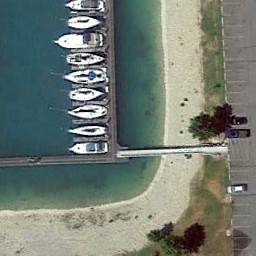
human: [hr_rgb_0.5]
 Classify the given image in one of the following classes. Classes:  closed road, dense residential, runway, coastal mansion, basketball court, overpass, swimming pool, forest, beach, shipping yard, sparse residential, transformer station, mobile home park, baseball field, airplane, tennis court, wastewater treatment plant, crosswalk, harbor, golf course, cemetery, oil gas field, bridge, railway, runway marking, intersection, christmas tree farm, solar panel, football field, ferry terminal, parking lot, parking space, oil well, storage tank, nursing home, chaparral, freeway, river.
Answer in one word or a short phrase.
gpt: ferry terminal